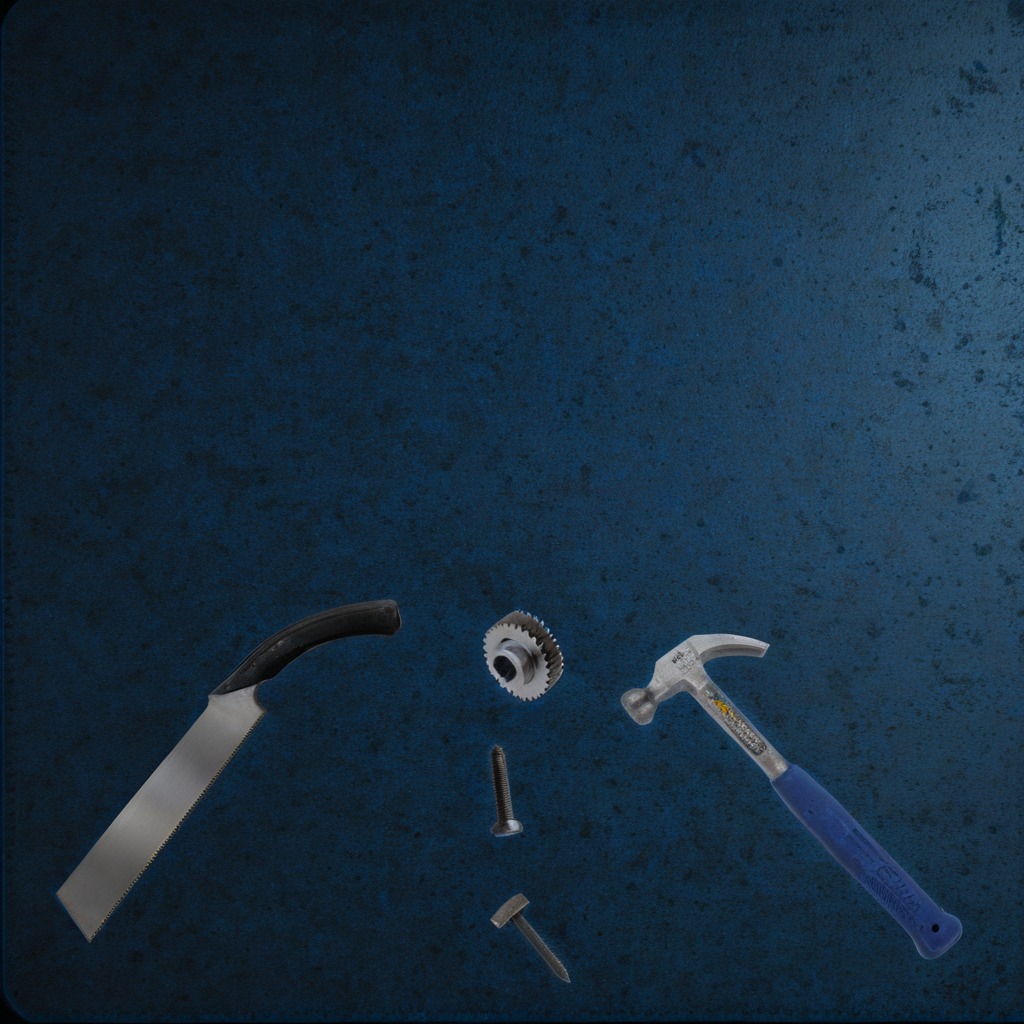
A steel gear with teeth, a hammer, an iron nail, a metal machine screw, and a handheld metal saw are lying on the granite tabletop.